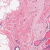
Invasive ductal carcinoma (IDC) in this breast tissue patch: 0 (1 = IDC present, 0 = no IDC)